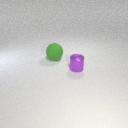
large green rubber sphere to the left of small purple metal cylinder